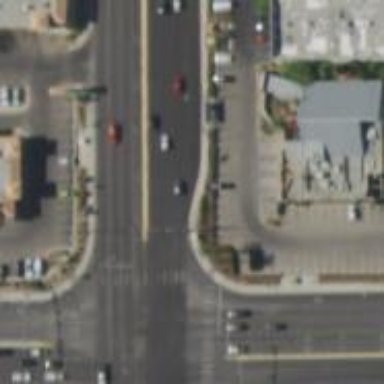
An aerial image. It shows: Solid stop line on the road.